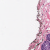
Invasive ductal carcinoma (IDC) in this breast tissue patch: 0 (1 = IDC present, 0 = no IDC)